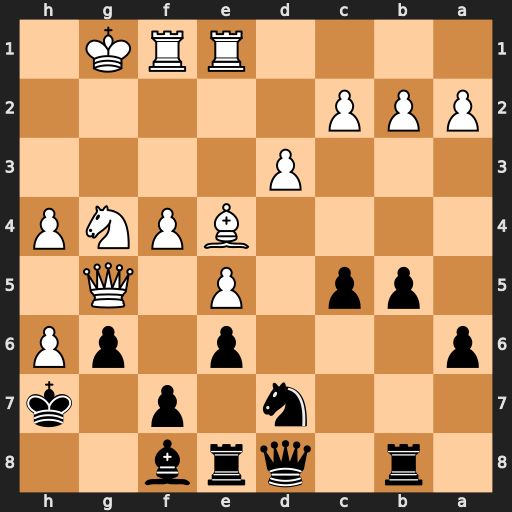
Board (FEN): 1r1qrb2/3n1p1k/p3p1pP/1pp1P1Q1/4BPNP/3P4/PPP5/4RRK1
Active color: b
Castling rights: -
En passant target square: -
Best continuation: Be7 Nf6+ Nxf6